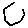
Label: hexagon